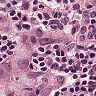
Metastatic tissue present: yes